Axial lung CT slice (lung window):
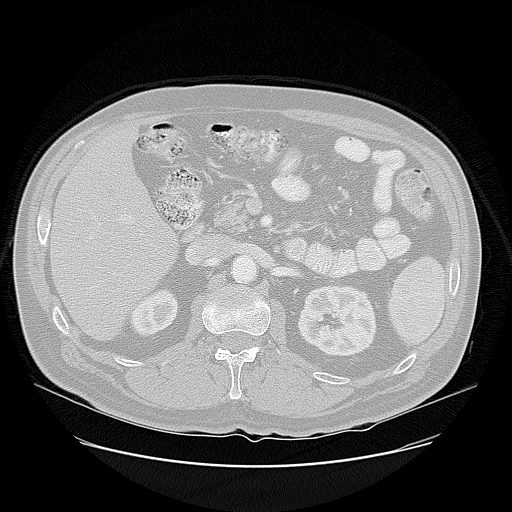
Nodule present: no